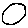
Label: circle